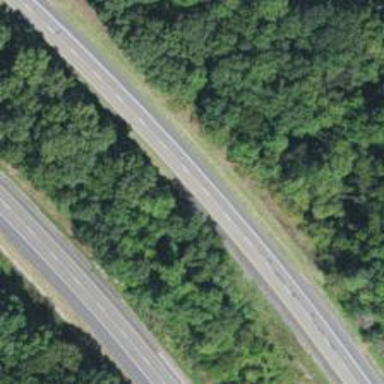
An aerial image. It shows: Motorway.